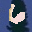
Label: 6